Aerial crown-view tile of a tropical tree (Barro Colorado Island, Panama), acquired 20250124:
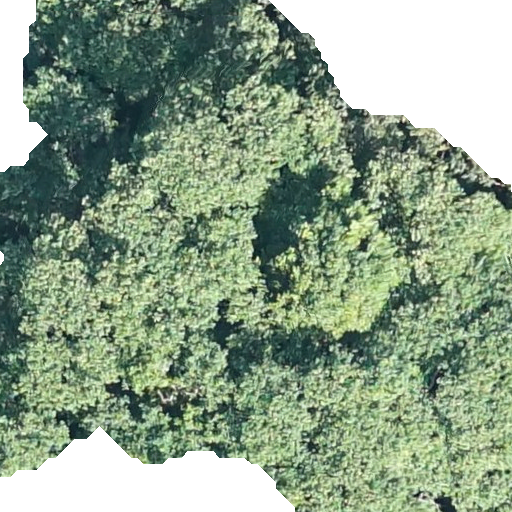
Species: Hieronyma alchorneoides
GBIF accepted scientific name: Hieronyma alchorneoides
Crown area: 408.95 m²